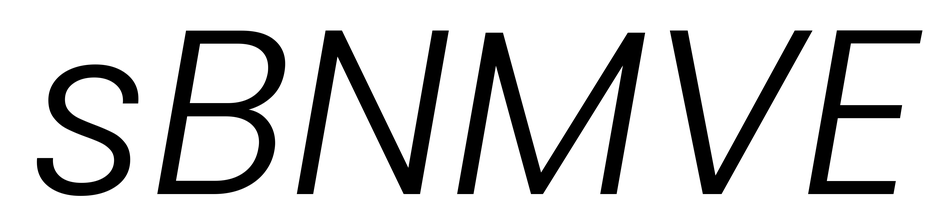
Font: Poppins-LightItalic